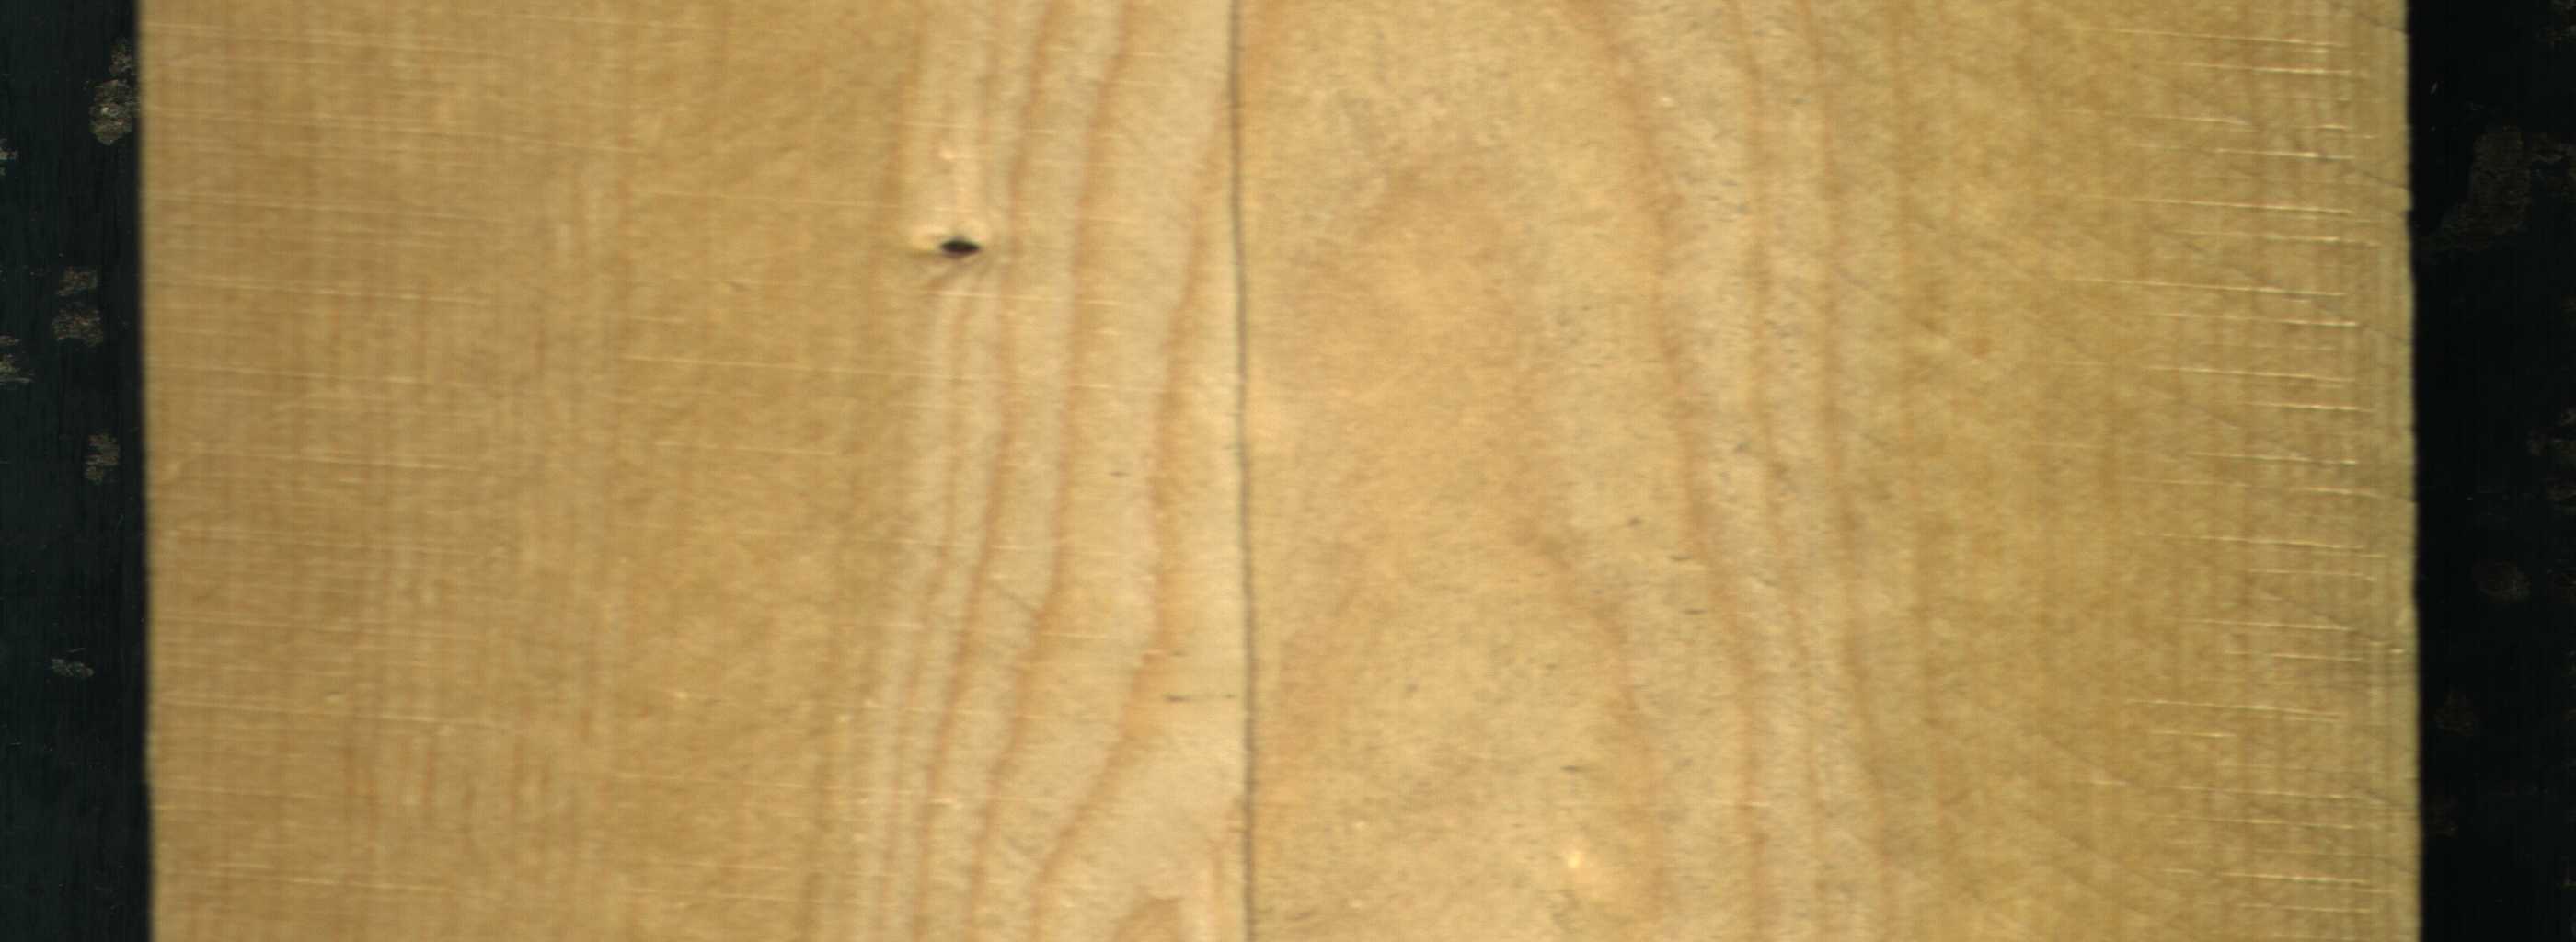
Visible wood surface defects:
Crack
Dead_Knot